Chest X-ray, PA view. Patient: 32 years old, sex M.
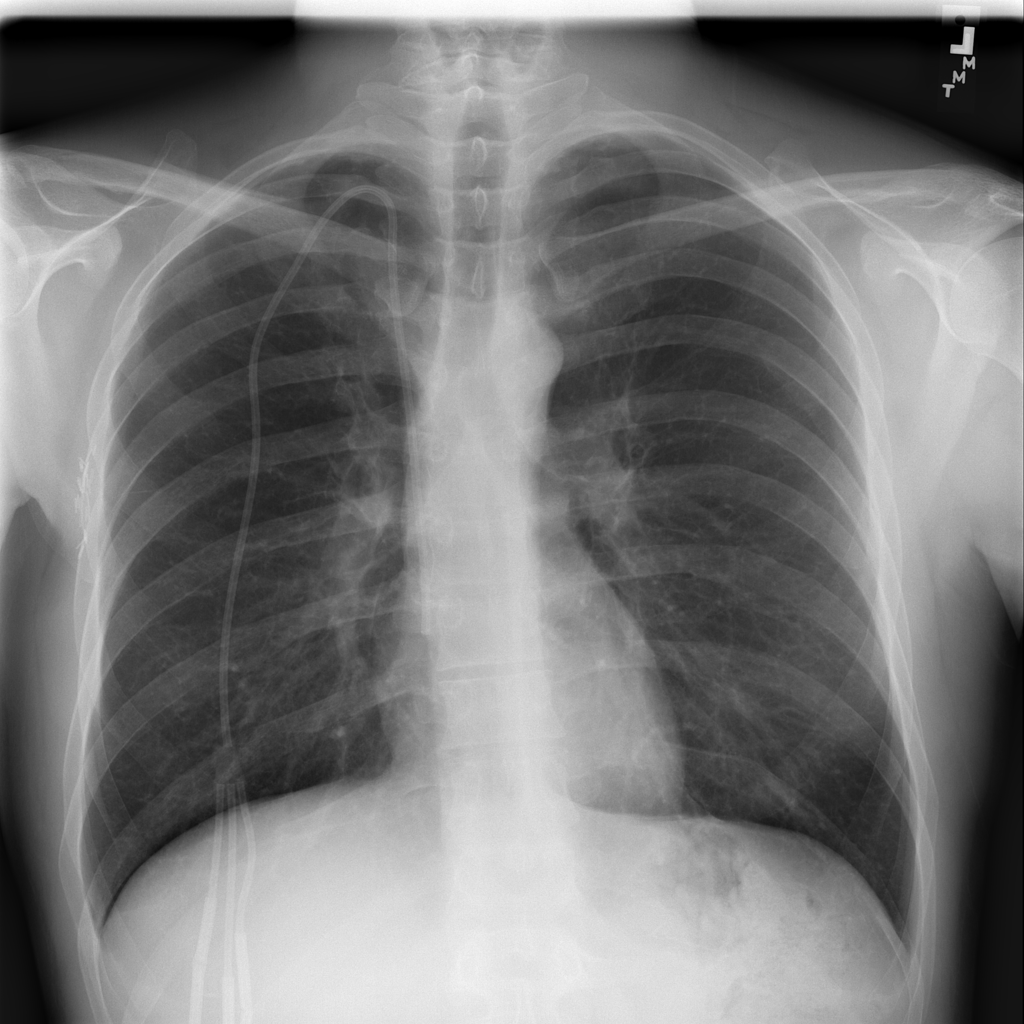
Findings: No Finding